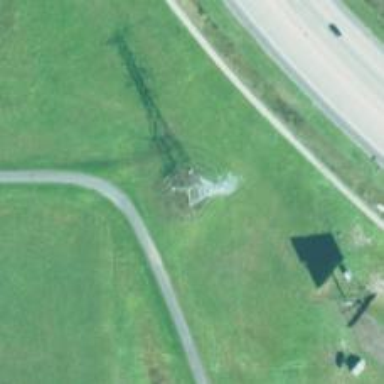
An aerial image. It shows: Lattice structure tower.